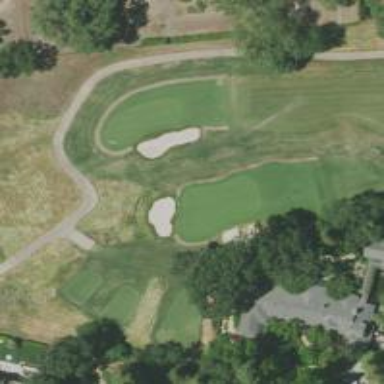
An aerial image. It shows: View of golf hole.